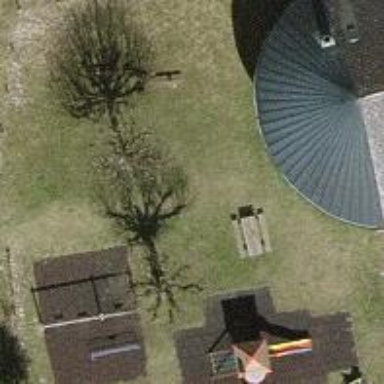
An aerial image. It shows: Picnic table located in leisure land area.